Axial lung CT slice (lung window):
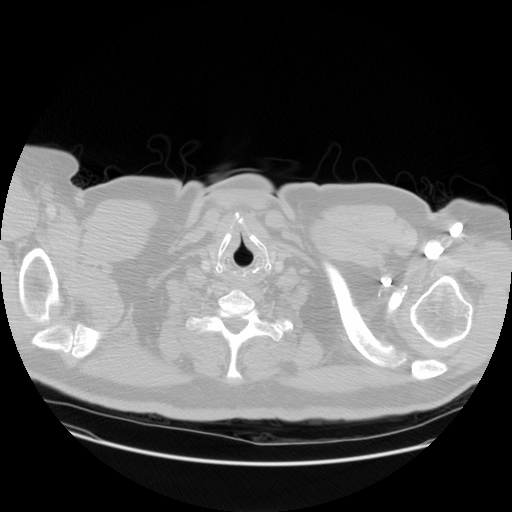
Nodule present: no